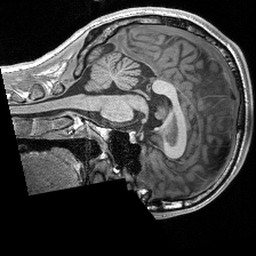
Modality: T1w
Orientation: sagittal
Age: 20
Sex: male
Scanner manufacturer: siemens
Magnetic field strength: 3 T
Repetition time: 2.4 s
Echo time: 0.00191 s